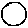
Label: circle